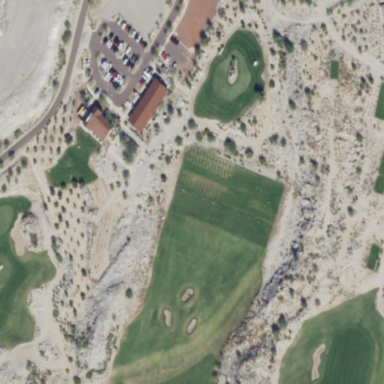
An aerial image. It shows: Grass area designated as golf tee.